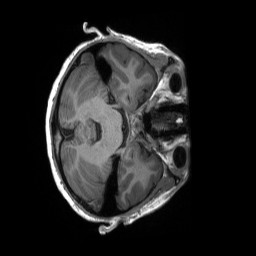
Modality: T1w
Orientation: axial
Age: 10
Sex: male
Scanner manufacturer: siemens
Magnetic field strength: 3 T
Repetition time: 2.3 s
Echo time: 0.00232 s